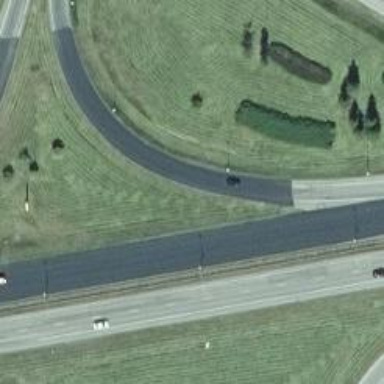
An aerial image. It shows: Tertiary trunk_link highway.